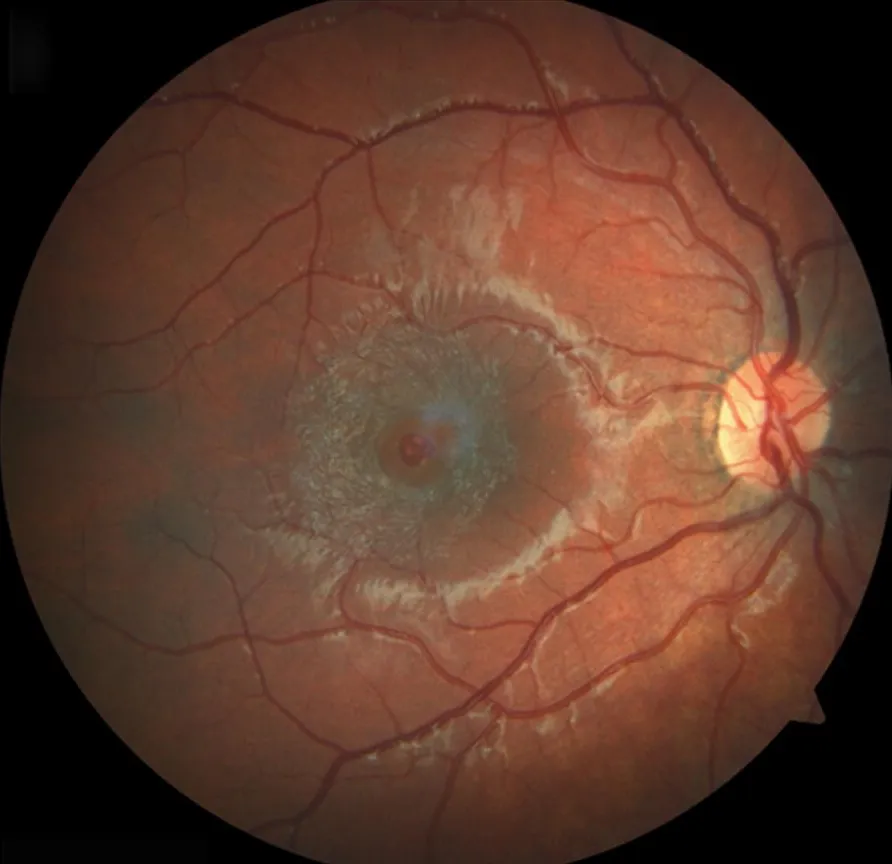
Colour fundus photograph of the right eye shows a full thickness macular hole.
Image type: ophthalmic_imaging (fundus_photograph)